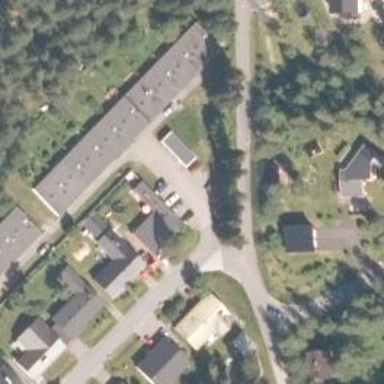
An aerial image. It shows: Terrace building.